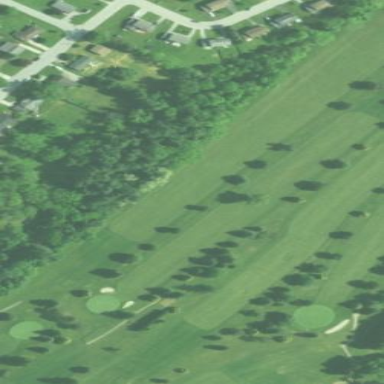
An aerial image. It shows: Golf fairway surrounded by grass.